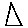
Label: triangle